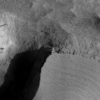
Label: not_dusty